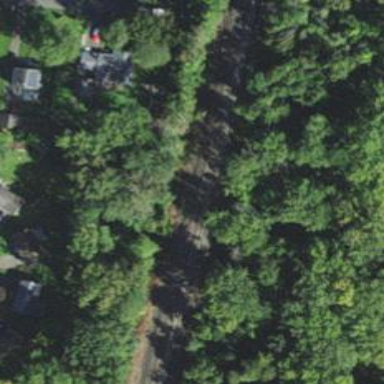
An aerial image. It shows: Railway track.